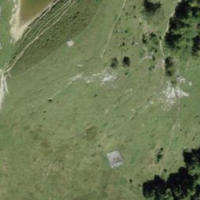
EUNIS habitat code: 23
Species observed at this site:
Aeshna cyanea